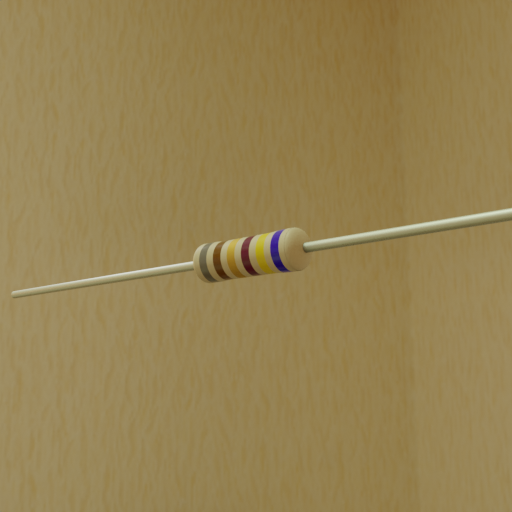
Resistor colour bands (in order): gray, brown, gold, brown, yellow, blue